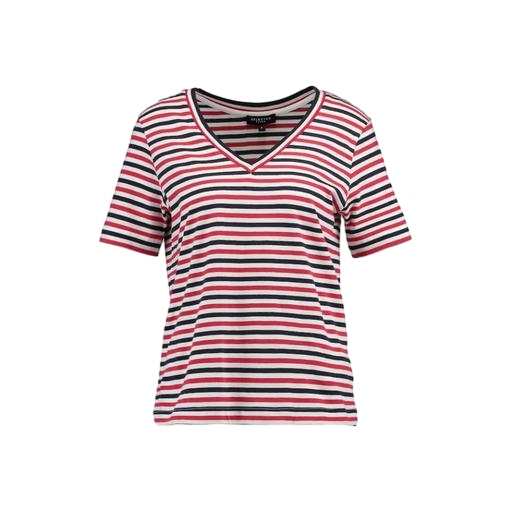
red and blue v neck shirt, red striped tee, red striped jersey tee, white background